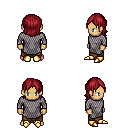
a pixel art fantasy rpg character, male body template, human, tanned skin, chain mail, robe skirt, brunette long bangs hairstyle, gold boots, four views (front, back, left, right), 2x2 character sprite sheet, small pixel art, hard edges, no anti-aliasing